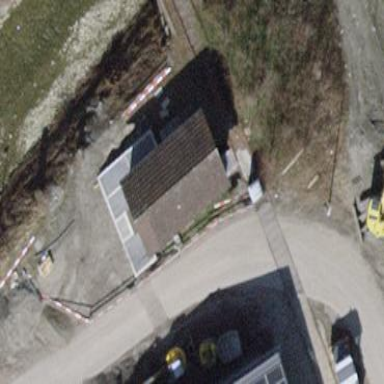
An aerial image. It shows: Hut.